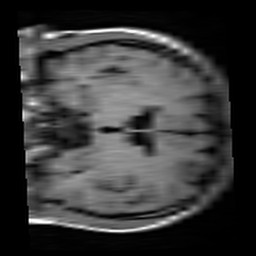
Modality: T1w
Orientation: coronal
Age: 22
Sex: female
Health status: healthy
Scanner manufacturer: siemens
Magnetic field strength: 3 T
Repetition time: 4.1 s
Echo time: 0.0085 s